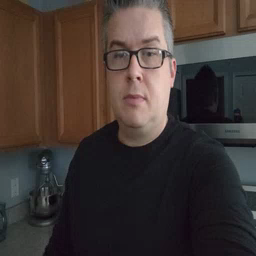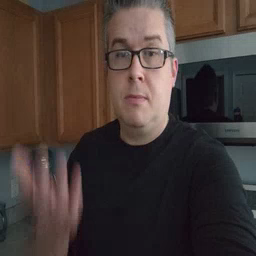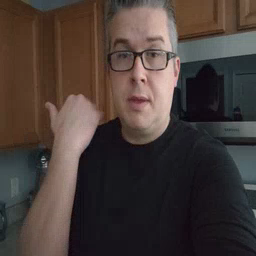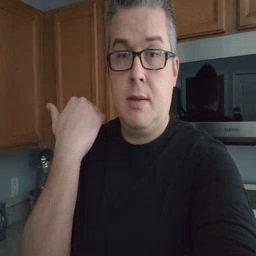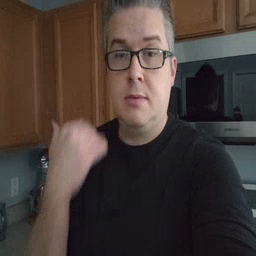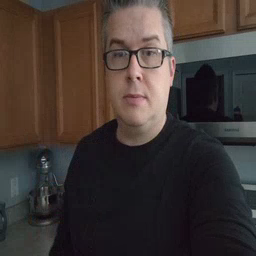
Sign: before